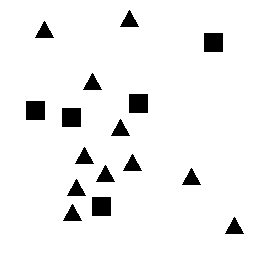
Squares: 5
Triangles: 11
Stars: 0
Total shapes: 16